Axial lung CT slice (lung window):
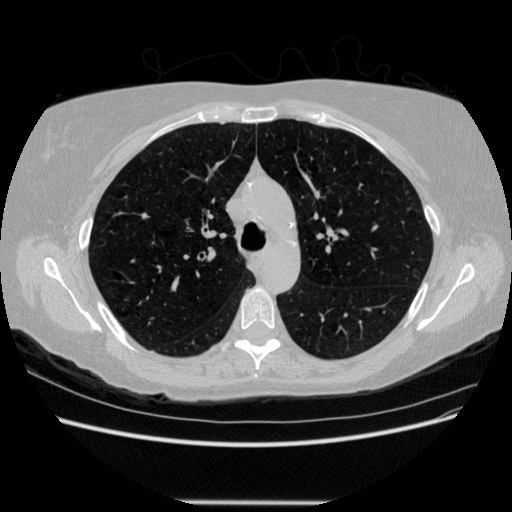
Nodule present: no